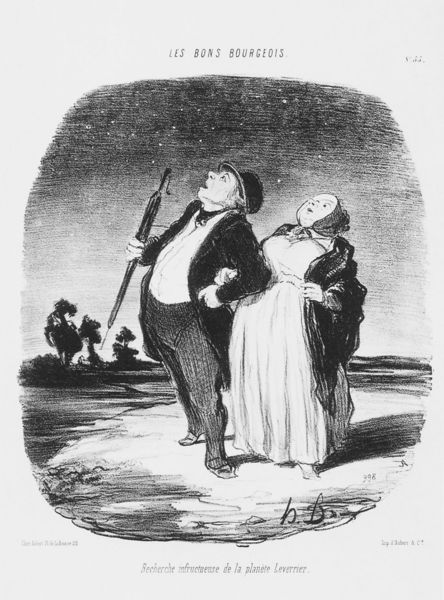
Titel: Die erfolglose Suche des Astronomen Leverrier; aus der Serie: Les Bons Bourgeois
Künstler: Honoré Daumier
Schlagwörter: baum, dunkel, himmel, mann, weiß, frankreich, frau, hut, kleid, nacht, schwarz, skizze, zeichnung, regenschirm, schirm, schleier, schnee, anzug, hose, alte, dämmerung, paar, wald, schrift, grafik, wetter, dick, kopftuch, bauch, leuchten, oben, regen, melone, druck, sterne, radierung, karrikatur, bürger, daumier, schein, ehepaar, bürgerlich, kopftuvh, schweiß, frak, bourgeois, h, les bons bourgeos, borugeois